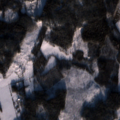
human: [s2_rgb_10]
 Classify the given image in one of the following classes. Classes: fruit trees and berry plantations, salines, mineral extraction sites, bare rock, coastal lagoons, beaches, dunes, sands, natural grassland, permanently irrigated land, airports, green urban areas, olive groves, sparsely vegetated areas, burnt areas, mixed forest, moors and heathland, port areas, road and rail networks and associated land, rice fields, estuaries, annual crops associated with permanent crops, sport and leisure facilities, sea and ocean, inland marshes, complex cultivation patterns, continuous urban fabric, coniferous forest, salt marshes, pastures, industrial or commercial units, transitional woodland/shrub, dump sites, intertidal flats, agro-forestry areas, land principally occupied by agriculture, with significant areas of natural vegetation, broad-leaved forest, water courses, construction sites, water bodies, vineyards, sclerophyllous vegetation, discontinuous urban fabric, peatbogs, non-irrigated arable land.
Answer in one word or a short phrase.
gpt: non-irrigated arable land, coniferous forest, mixed forest